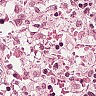
Metastatic tissue present: no